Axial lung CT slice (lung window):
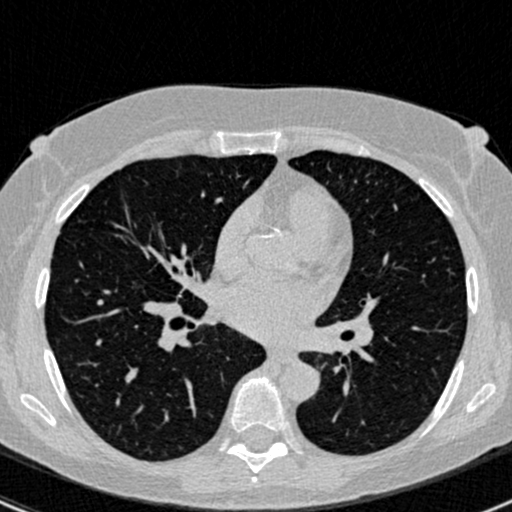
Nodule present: no